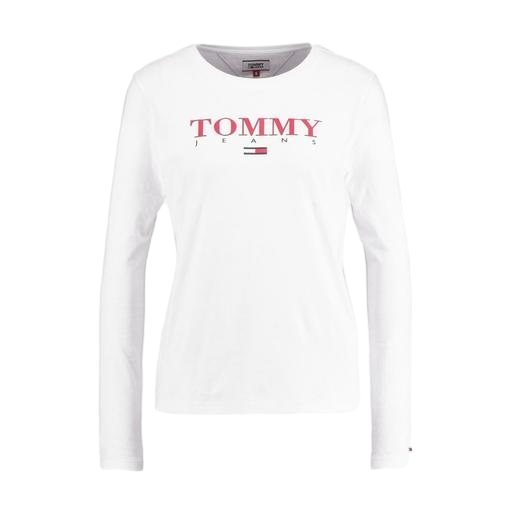
white long sleeve logo t-shirt, white women's classic long-sleeve t-shirt, white graphic long-sleeve tee, white background